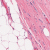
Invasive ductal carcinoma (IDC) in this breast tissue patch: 1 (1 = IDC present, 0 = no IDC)